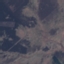
Land use / land cover: HerbaceousVegetation